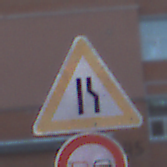
Verkehrszeichen: EinseitigVerengteFahrbahnRechts
Zusatzzeichen unten: Ueberholverbot
Umgebung: Outdoor, Suburban
Tageszeit: MorningAfternoon
Wetter: PartlyCloudy
Licht: Natural
Jahreszeit: NotSpecified
Kontrast: HighContrast